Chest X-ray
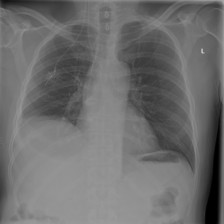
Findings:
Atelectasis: positive
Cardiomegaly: negative
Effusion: positive
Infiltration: negative
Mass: negative
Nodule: negative
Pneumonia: negative
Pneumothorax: negative
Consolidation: negative
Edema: negative
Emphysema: negative
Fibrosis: negative
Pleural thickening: negative
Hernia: negative